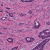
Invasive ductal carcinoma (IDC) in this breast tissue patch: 0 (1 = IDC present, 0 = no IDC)